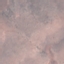
Land use / land cover class: HerbaceousVegetation